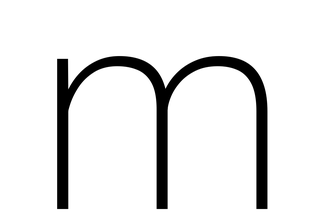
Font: Roboto_ExtraLight